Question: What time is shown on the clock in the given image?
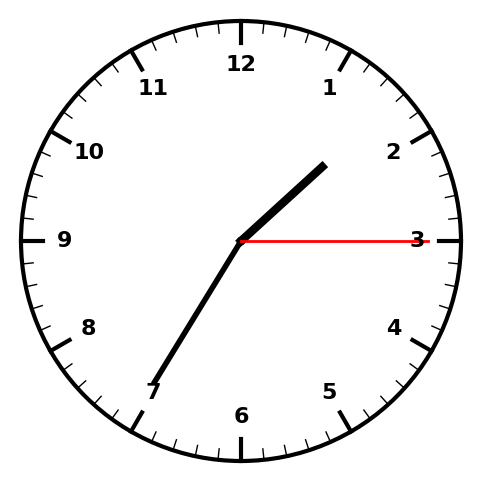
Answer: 01:35:15